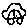
Label: car